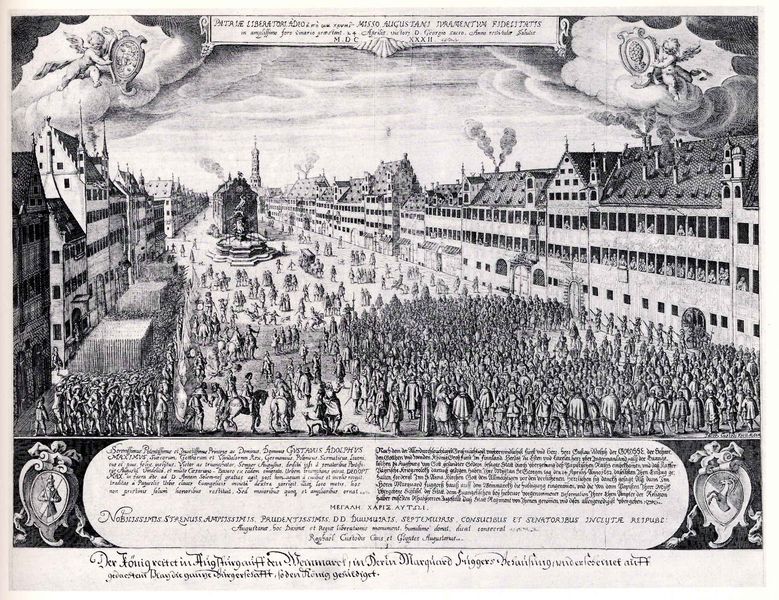
Titel: Patriae liberatori à deo
Künstler: Jacob Custos
Institution: (Seriendruck)
Schlagwörter: feuer, flügel, himmel, schatten, umhang, vogel, weiß, wolken, frauen, menschen, stadt, fenster, licht, mitte, männer, schwarz, strasse, zeichnung, dach, haus, hund, hunde, wolke, ansammlung, fest, leute, masse, menge, versammlung, gedränge, mensch, bild, häuser, kirche, qualm, rauch, sonne, gotik, brunnen, kamin, kamine, pferd, pferde, reiter, schornstein, turm, engel, putte, putto, statue, schrift, fassaden, perspektive, tribüne, zuschauer, zug, dorf, dächer, giebel, schornsteine, dunst, grafik, graphik, markt, platz, brand, dampf, könig, soldaten, tafel, inschrift, deutsch, stufen, eng, unterschrift, buch, bayern, türme, schweben, denkmal, druck, radierung, stich, seite, illustration, schilder, schwarzweiß, text, auflauf, bürger, kundgebung, menschenmasse, überschrift, wappen, hirsch, mittelalter, dicht, frei, marktplatz, umzug, geschosse, achse, parade, gewehre, emblem, putten, kupferstich, stockwerke, putti, brunne, flugblatt, aufzug, legende, kriche, latein, augsburg, häuserzeilen, treppengiebel, öffentlich, festlichkeit, neuzeit, schriftband, massen, verkündung, aufmarsch, statd, kartuschen, anzeige, frankfurt, altdorfer, dachformen, menshen, wimmelbild, rausch, festplatz, hannover, einzug des königs, praohik, platz#, freih